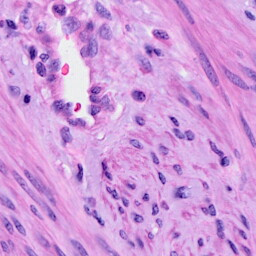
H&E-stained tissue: Cervix